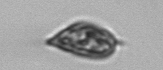
Label: Prorocentrum_triestinum